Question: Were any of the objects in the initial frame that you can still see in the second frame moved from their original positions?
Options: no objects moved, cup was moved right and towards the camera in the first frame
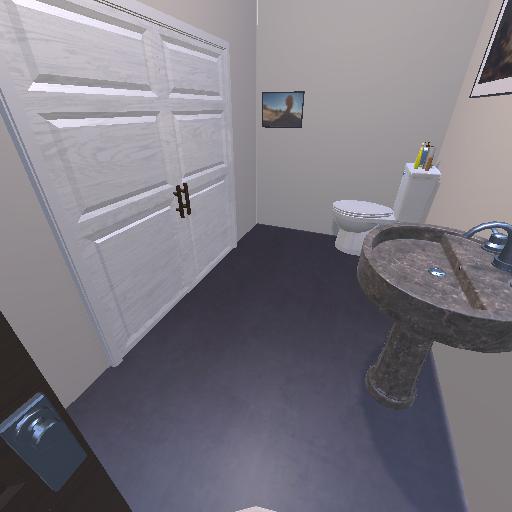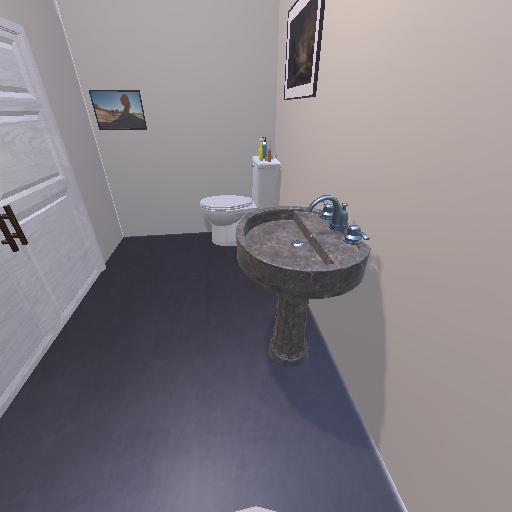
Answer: no objects moved